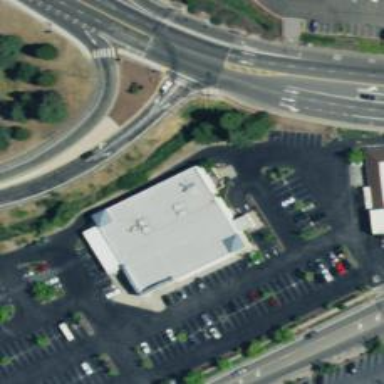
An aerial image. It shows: Pharmacy providing healthcare services.